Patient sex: M
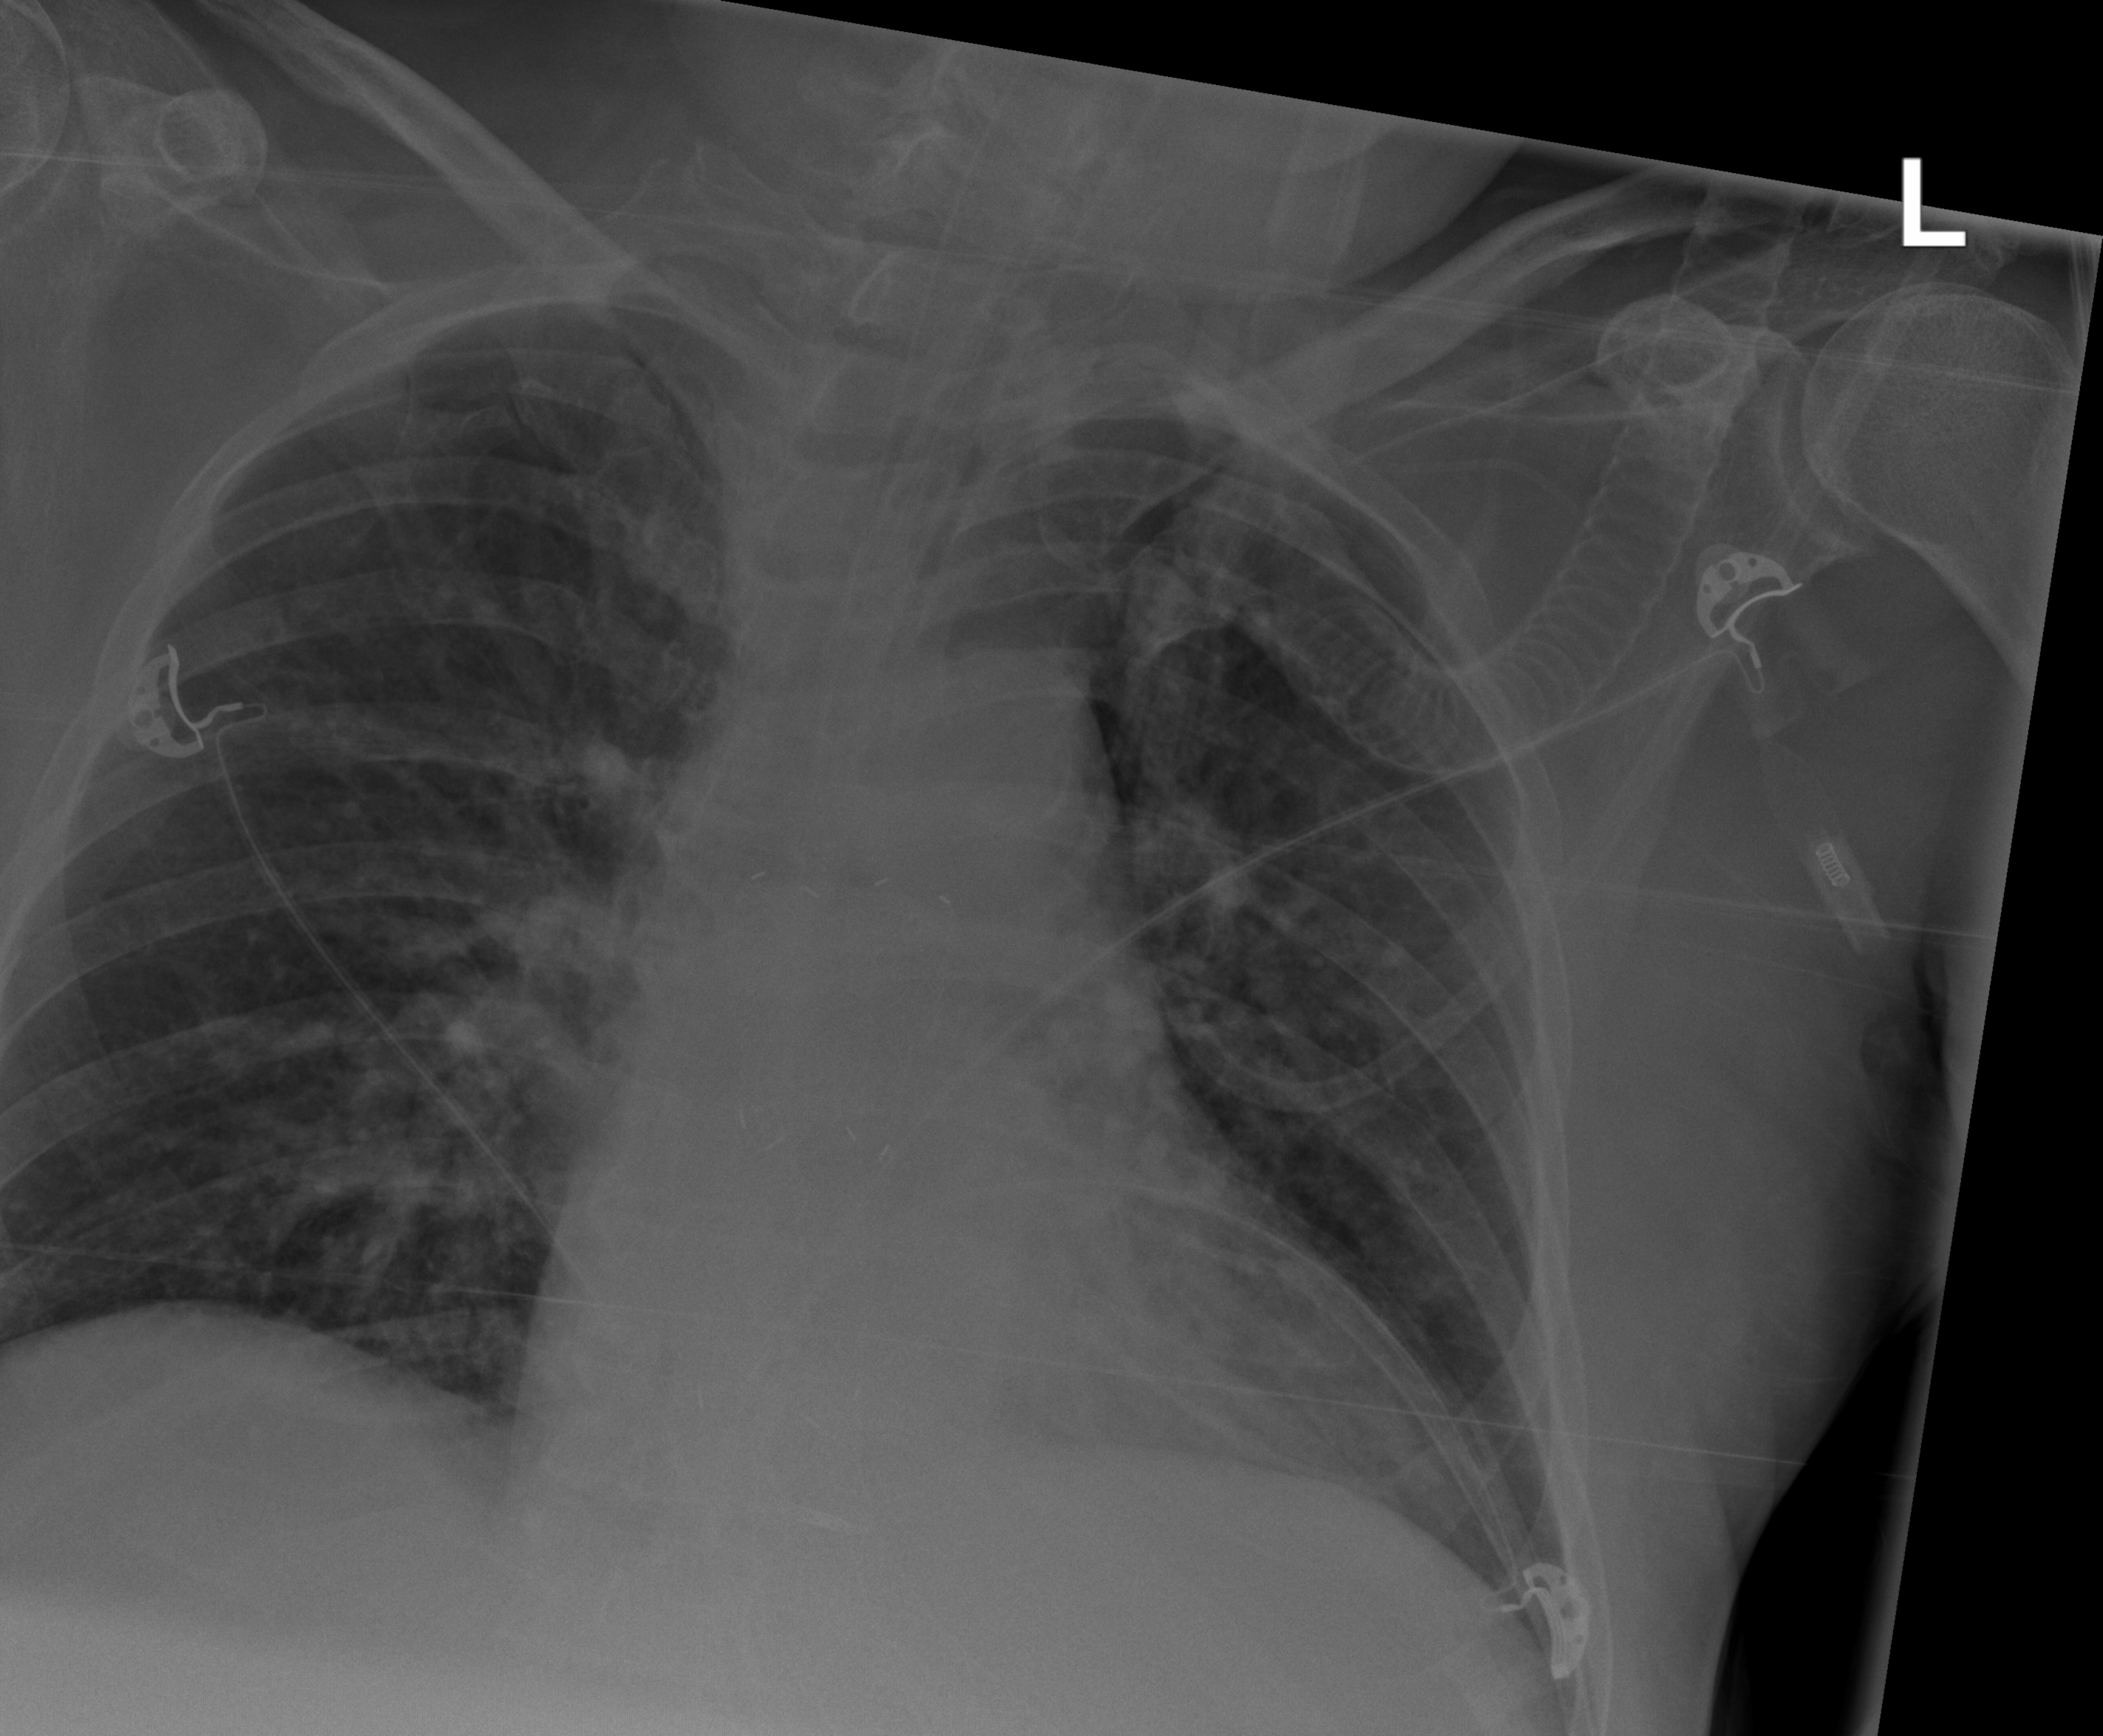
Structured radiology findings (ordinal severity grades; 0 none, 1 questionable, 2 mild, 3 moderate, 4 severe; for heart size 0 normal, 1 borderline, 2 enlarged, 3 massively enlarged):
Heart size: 1
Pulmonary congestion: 2
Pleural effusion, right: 0
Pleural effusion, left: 0
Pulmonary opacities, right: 0
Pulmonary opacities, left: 0
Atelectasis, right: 0
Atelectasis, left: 0